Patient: sex F, age 54
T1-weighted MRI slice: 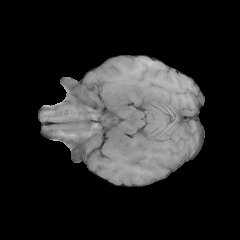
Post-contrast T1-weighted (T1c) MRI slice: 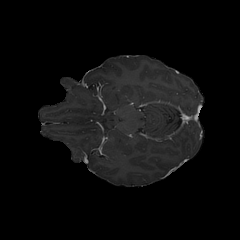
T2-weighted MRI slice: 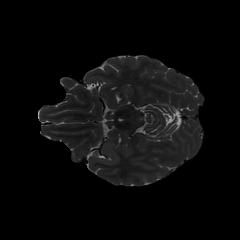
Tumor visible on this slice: yes
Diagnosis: Astrocytoma, IDH-wildtype
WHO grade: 3